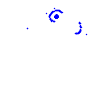
Particle: electron